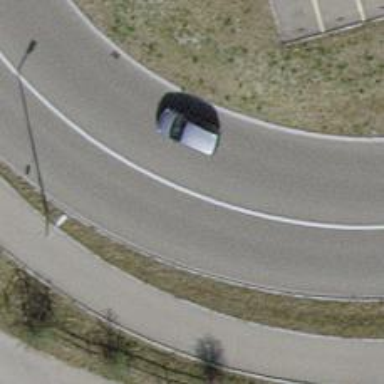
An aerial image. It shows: Secondary link road with shared lane for cyclists on the left side.